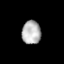
Tissue: lung
Cell type: Endothelial cells
Senescence score: 0.5499
Nuclear area (px): 438
Mean DAPI intensity: 178.196